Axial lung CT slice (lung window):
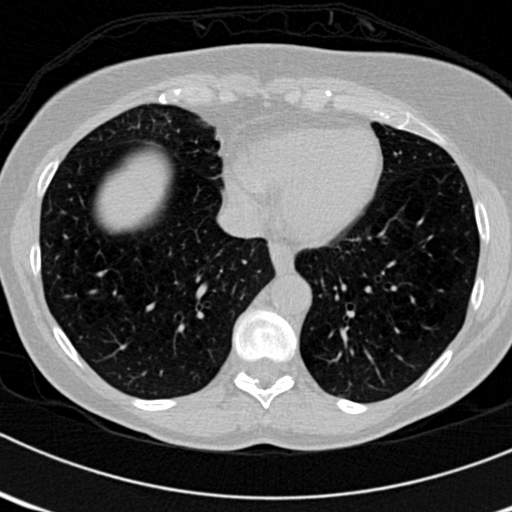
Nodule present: no